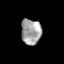
Tissue: skin
Cell type: Others
Senescence score: 0.6838
Nuclear area (px): 494
Mean DAPI intensity: 164.308